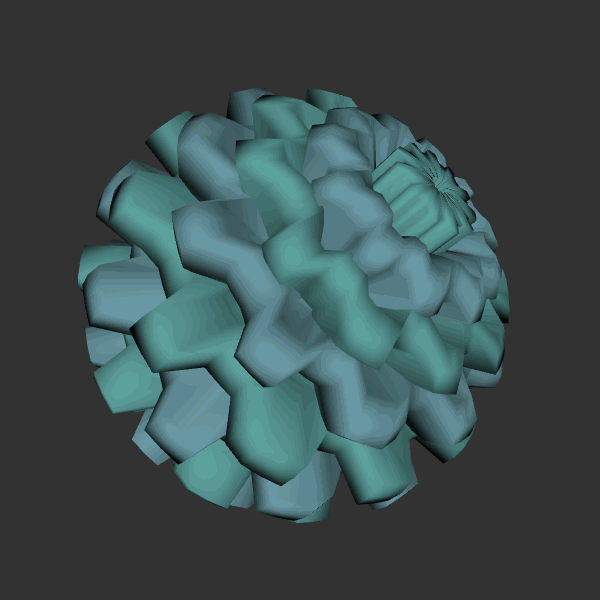
Background: dark